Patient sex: M
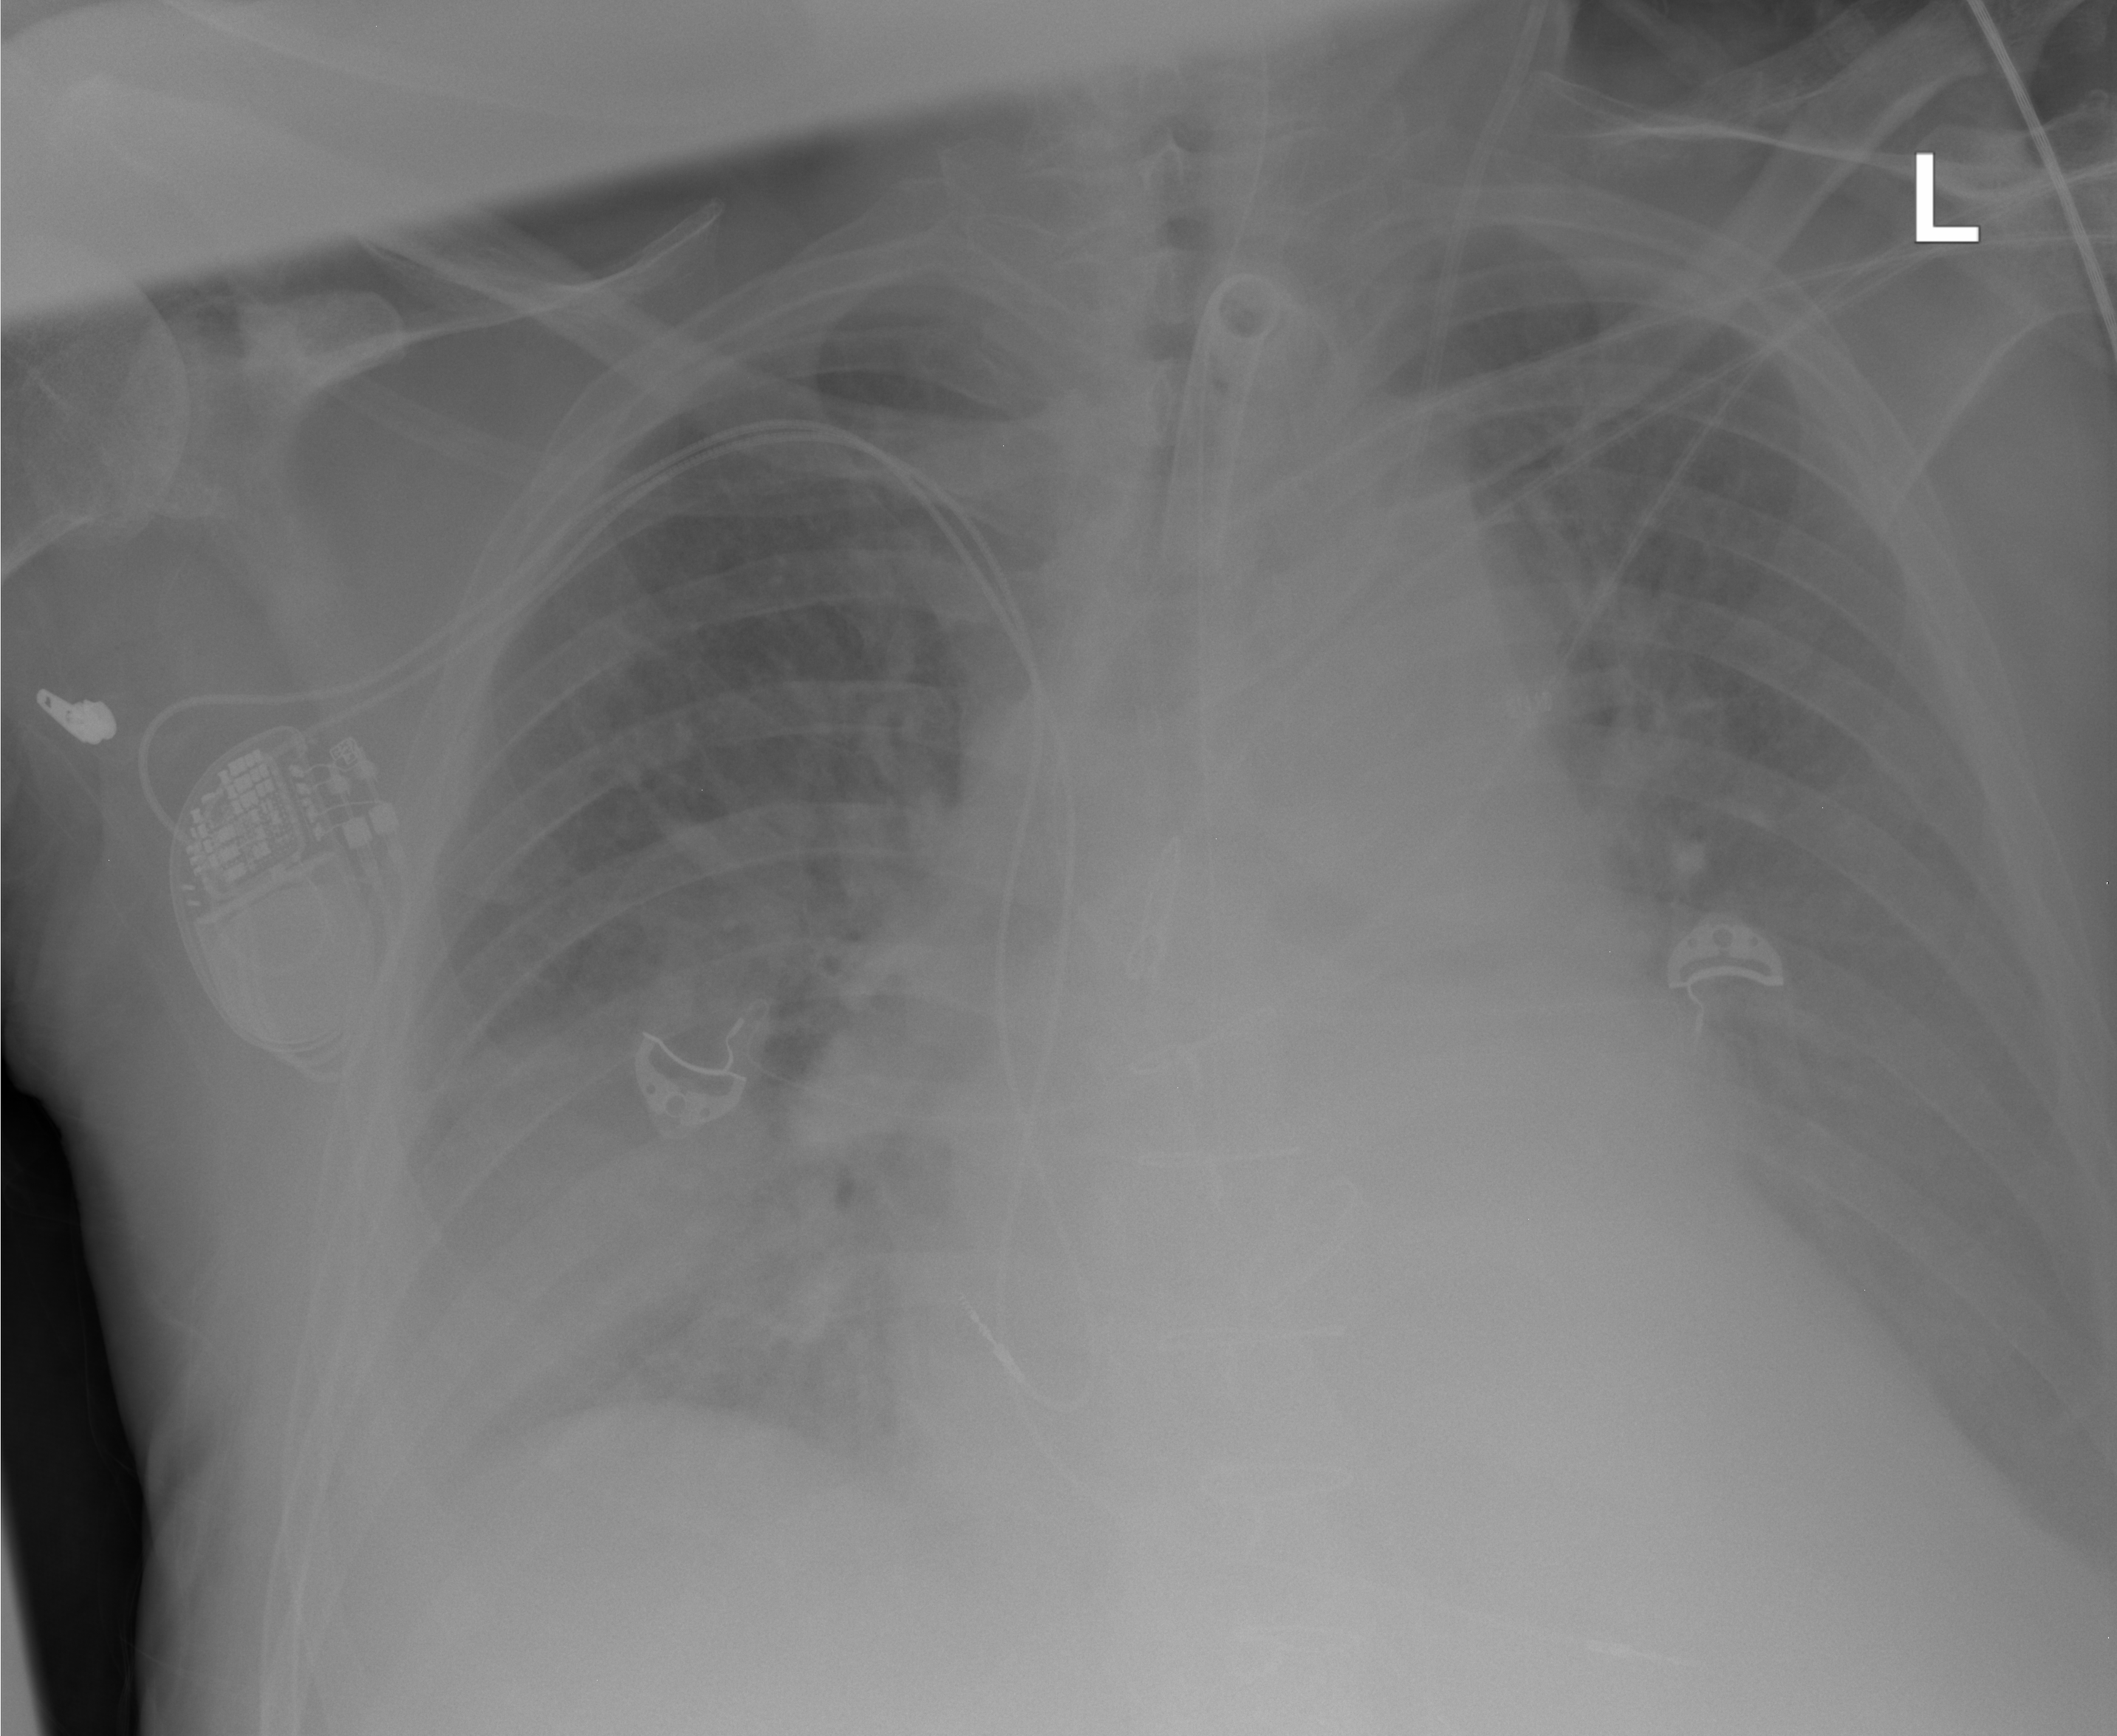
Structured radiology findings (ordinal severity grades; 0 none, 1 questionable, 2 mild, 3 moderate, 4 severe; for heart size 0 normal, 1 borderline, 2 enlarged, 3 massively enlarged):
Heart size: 2
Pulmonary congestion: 3
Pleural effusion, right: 2
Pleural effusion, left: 2
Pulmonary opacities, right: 2
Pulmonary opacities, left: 0
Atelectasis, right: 0
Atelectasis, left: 0